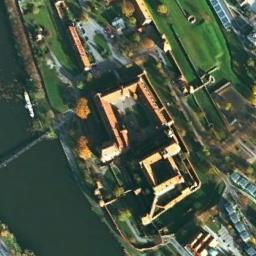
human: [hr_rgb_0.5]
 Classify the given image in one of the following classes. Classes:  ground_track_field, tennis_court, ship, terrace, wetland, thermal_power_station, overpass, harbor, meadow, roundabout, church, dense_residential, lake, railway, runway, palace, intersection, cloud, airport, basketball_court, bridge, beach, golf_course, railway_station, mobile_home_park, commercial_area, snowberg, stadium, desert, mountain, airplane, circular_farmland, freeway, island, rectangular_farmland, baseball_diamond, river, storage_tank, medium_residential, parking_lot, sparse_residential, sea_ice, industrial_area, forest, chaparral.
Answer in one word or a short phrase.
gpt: palace